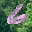
Label: 6